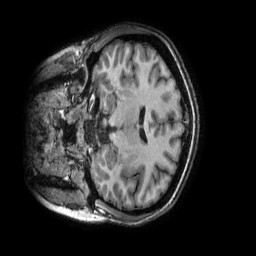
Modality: T1w
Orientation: coronal
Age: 20
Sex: female
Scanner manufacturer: ge
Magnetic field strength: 3 T
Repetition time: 0.008872 s
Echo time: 0.00376 s